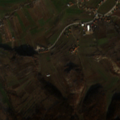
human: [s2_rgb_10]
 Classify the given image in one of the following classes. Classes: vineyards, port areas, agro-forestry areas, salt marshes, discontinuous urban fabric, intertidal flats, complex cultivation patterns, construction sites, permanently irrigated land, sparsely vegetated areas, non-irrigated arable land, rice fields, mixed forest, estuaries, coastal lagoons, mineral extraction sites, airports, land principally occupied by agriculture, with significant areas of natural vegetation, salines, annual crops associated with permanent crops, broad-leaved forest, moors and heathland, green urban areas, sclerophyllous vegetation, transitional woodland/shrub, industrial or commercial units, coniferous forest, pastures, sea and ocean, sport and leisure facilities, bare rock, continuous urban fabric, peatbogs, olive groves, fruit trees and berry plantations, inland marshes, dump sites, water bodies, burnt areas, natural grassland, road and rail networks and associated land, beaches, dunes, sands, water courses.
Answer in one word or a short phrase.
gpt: discontinuous urban fabric, non-irrigated arable land, complex cultivation patterns, land principally occupied by agriculture, with significant areas of natural vegetation, broad-leaved forest, transitional woodland/shrub